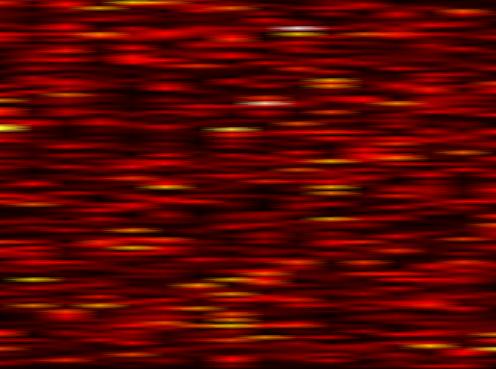
Label: WOLA